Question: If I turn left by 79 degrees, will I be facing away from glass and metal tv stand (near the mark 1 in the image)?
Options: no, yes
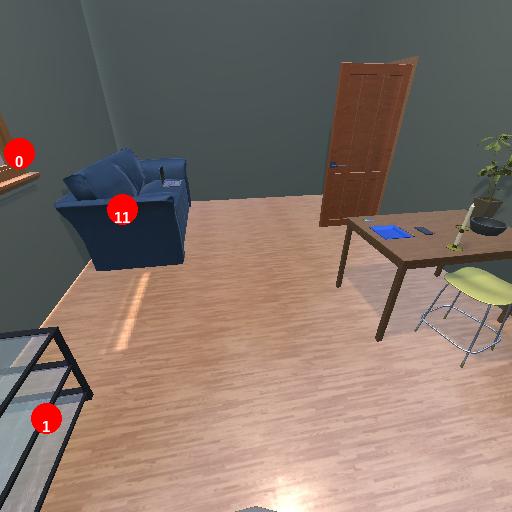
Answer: no